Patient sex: F
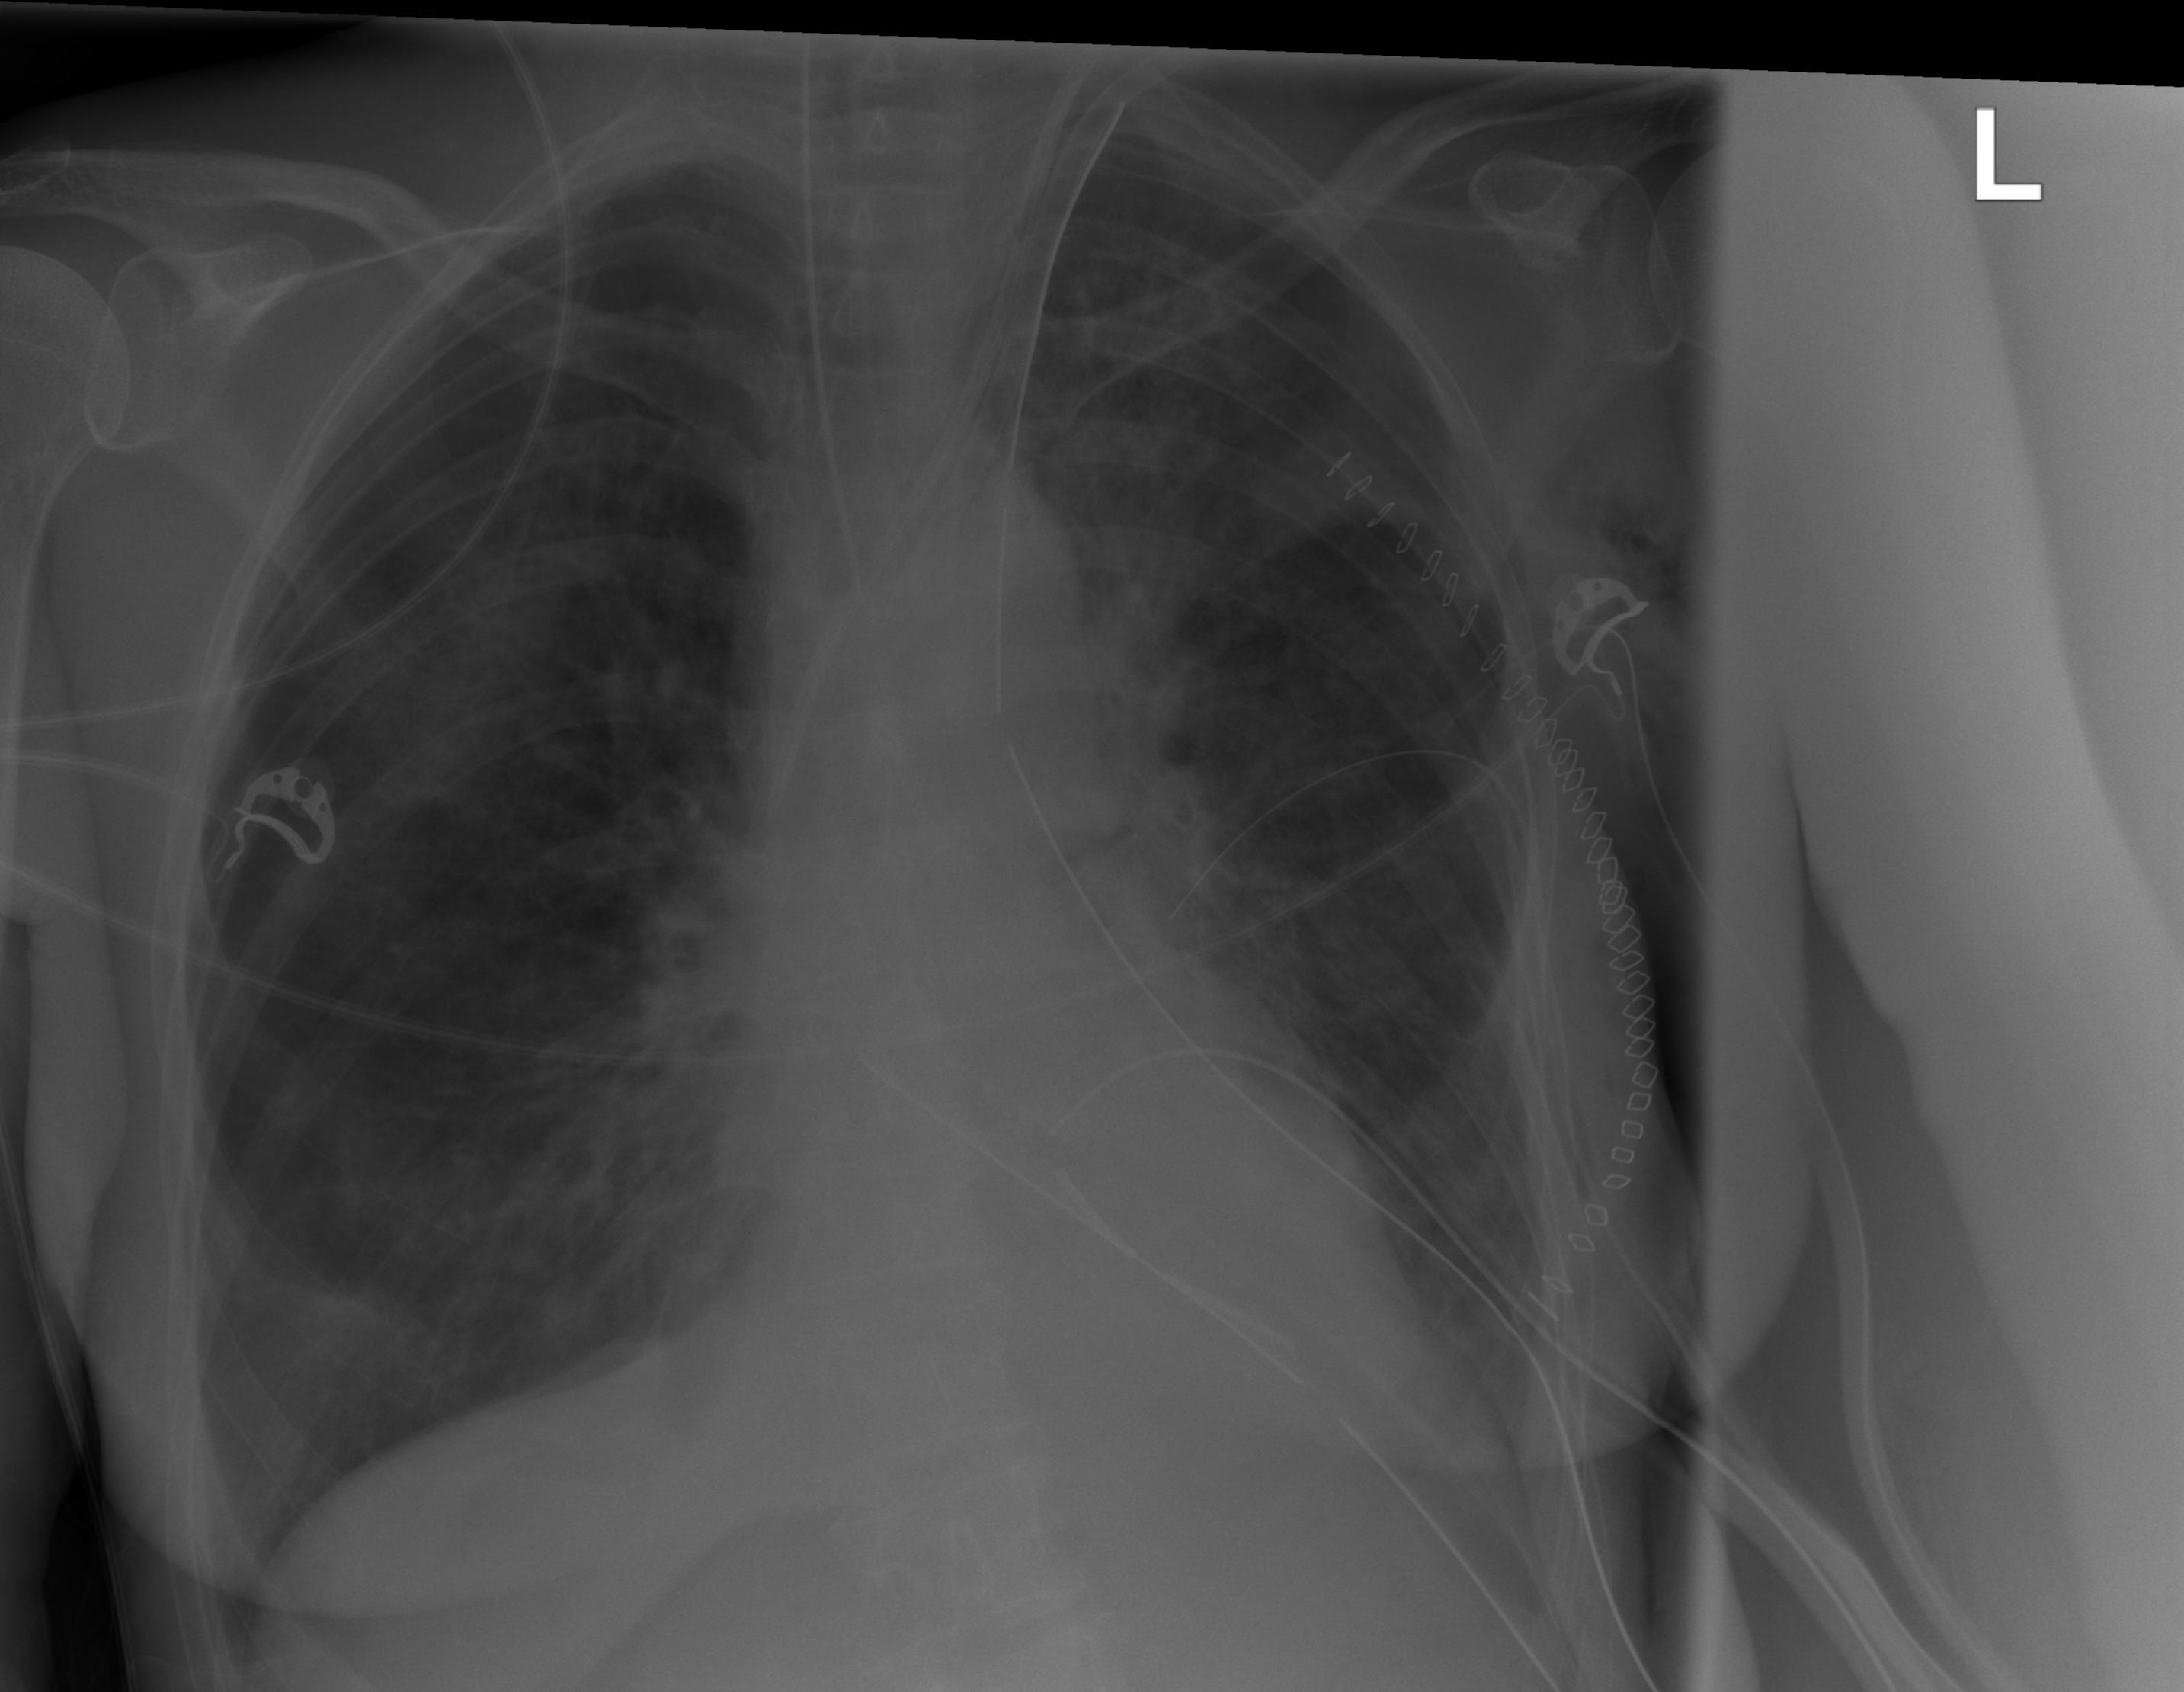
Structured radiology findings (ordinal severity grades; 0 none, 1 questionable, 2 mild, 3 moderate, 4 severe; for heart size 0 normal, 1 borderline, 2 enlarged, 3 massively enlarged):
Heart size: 0
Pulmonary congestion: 0
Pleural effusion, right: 0
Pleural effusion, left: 0
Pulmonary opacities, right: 0
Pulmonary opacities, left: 2
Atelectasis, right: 0
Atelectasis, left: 0